Interaction volume radius: 5 \u00c5
Interaction volume height: 15 \u00c5
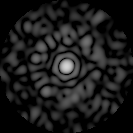
Disorder parameter: 0.8628